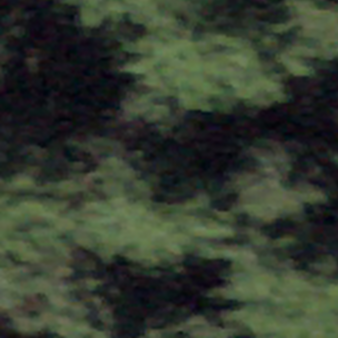
Label: other